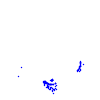
Particle: kaon